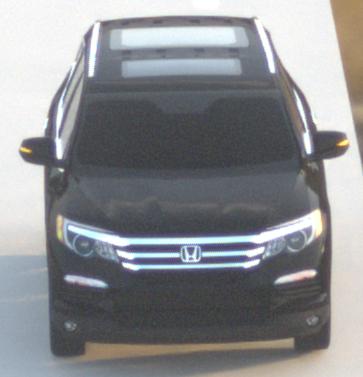
Make: Honda
Model: Pilot
Detailed model: 3
Model produced from: 2015
Model produced until: 2022
Doors: 5
Color: black
Road condition: dry road
Daytime: sunrise or sunset
Contrast: low contrast